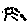
Label: flower